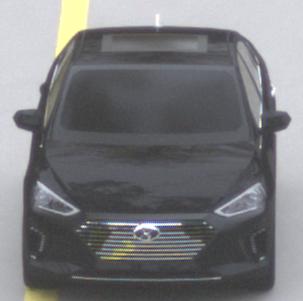
Make: Hyundai
Model: IONIQ Hybrid
Detailed model: IONIQ (AE) Hybrid
Model produced from: 2016/10
Model produced until: 2018/08
Doors: 5
Color: black
Road condition: dry road
Daytime: midday
Contrast: low contrast